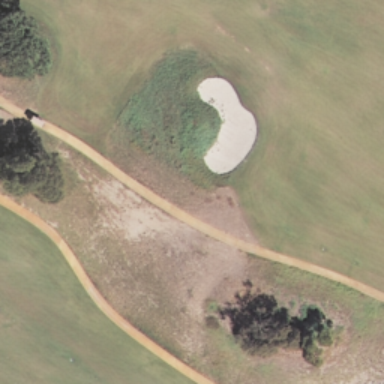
This is a part of a golf course with green turfs and some bunkers and trees .